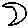
Label: moon